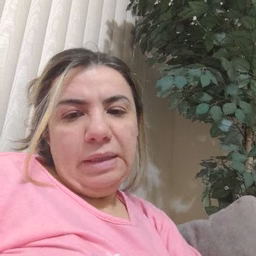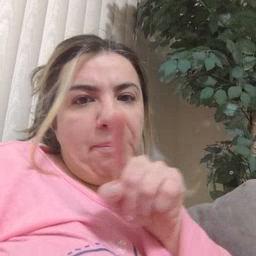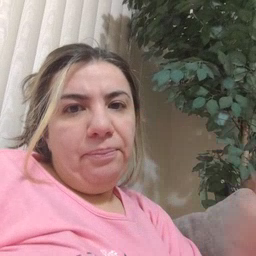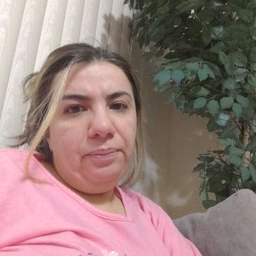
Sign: same